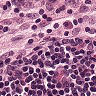
Metastatic tissue present: no